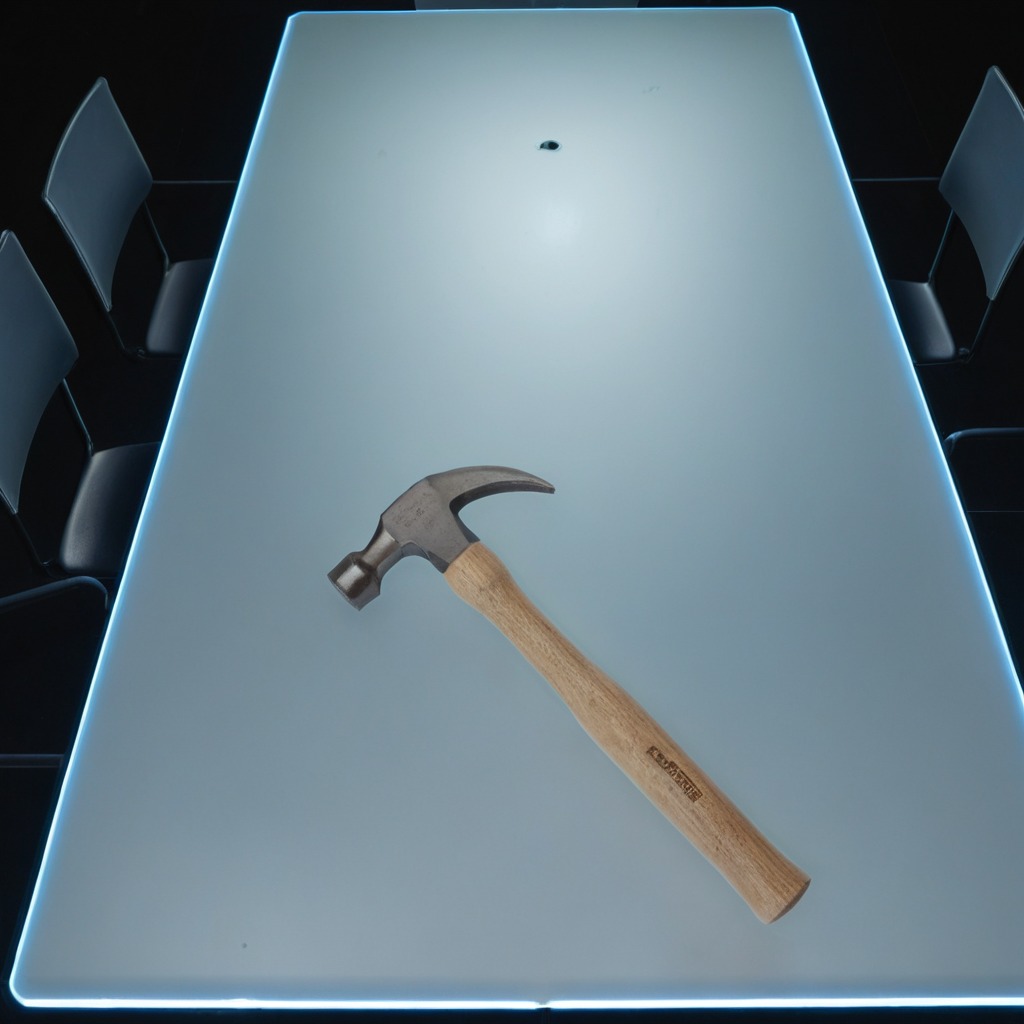
A hammer is lying on the table.